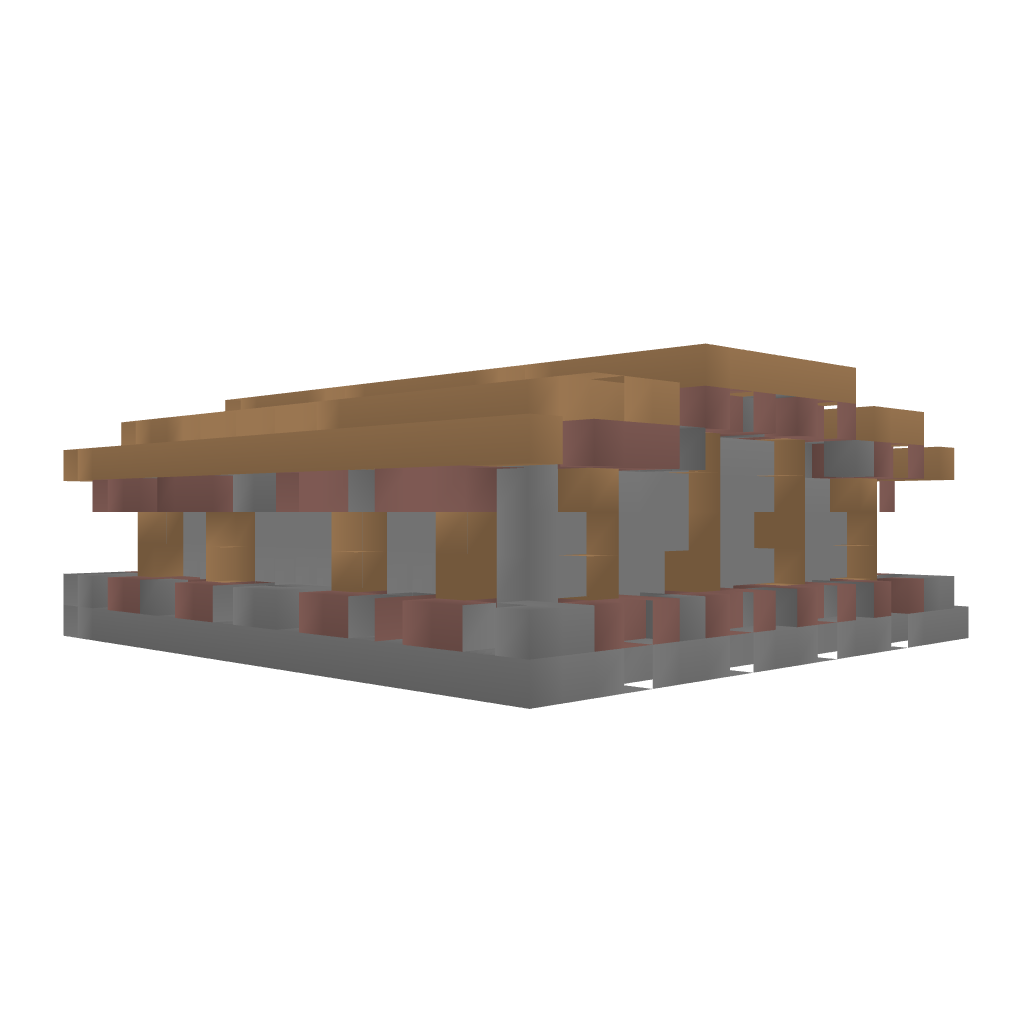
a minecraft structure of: Medieval Warehouse bad low quality